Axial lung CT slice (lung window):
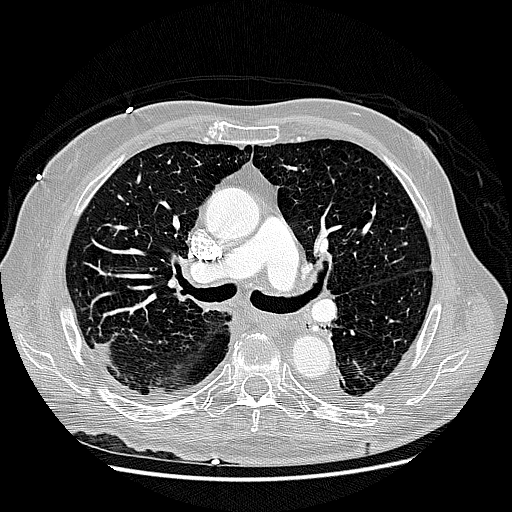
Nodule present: no